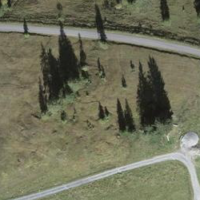
EUNIS habitat code: 25
Species observed at this site:
Vaccinium uliginosum